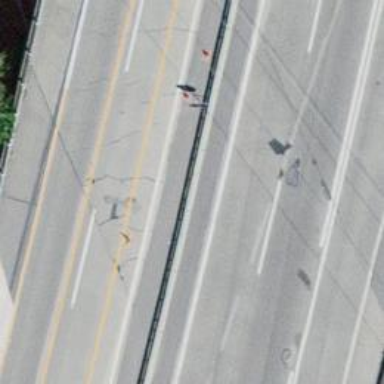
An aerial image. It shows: Trunk highway.